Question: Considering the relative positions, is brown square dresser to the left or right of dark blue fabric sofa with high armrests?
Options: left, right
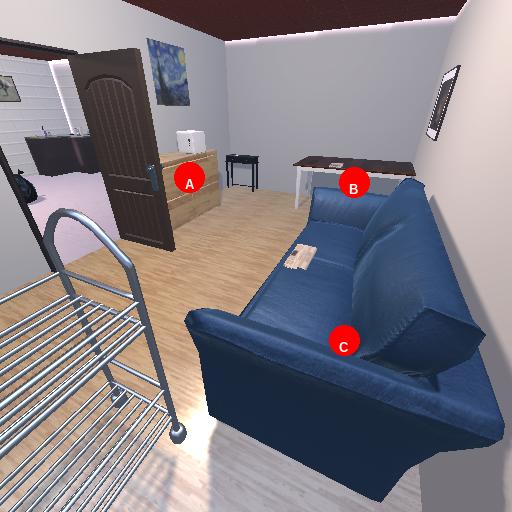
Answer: left